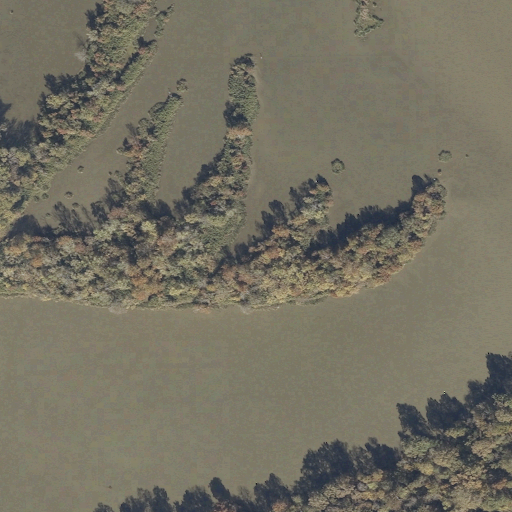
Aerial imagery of bar in Mississippi named Bar Number 15 containing open water, woody wetlands, and herbaceous wetlands